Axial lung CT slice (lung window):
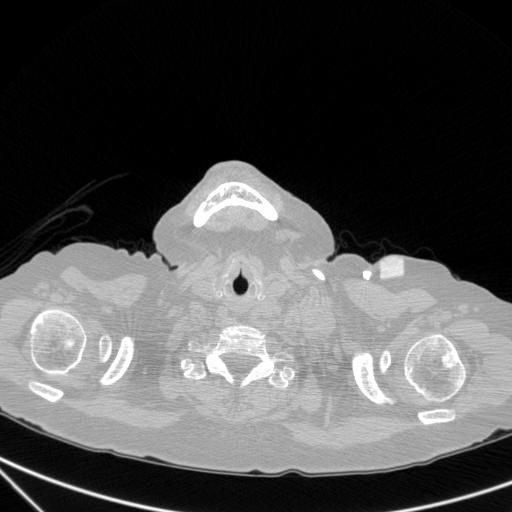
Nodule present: no